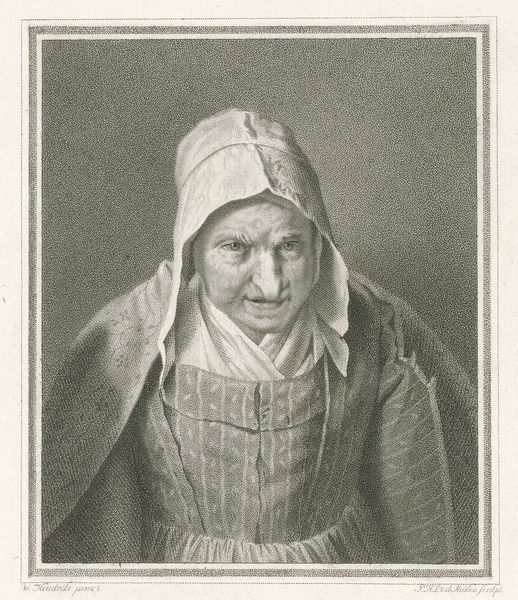
Titel: Portret van Maria Kouwenhoven
Künstler: Pieter van der Meulen
Standort: Amsterdam
Institution: Rijksmuseum
Schlagwörter: umhang, weiß, frau, grau, hut, kleid, mund, nase, stirn, zeichnung, blick, tuch, haube, alt, alte, augen, barock, böse, falten, kragen, rahmen, portrait, porträt, mutter, augenbrauen, gebeugt, schultern, kopfbedeckung, magd, bäuerin, weib, kopftuch, halstuch, augenbraue, lachen, alter, radierung, stich, hakennase, stirnfalten, charakter, tracht, runzeln, dürer, verhüllt, alte frau, oma, großmutter, bauersfrau, hexe, eindringlich, renaissace, zinken, altes weib, weiberl, ernst falten